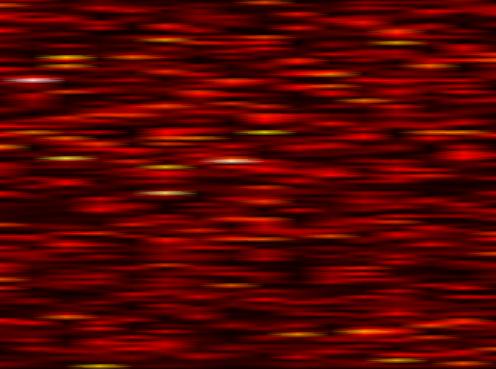
Label: OFDM